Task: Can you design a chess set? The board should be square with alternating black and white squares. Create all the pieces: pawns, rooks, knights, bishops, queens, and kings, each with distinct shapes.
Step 3138:
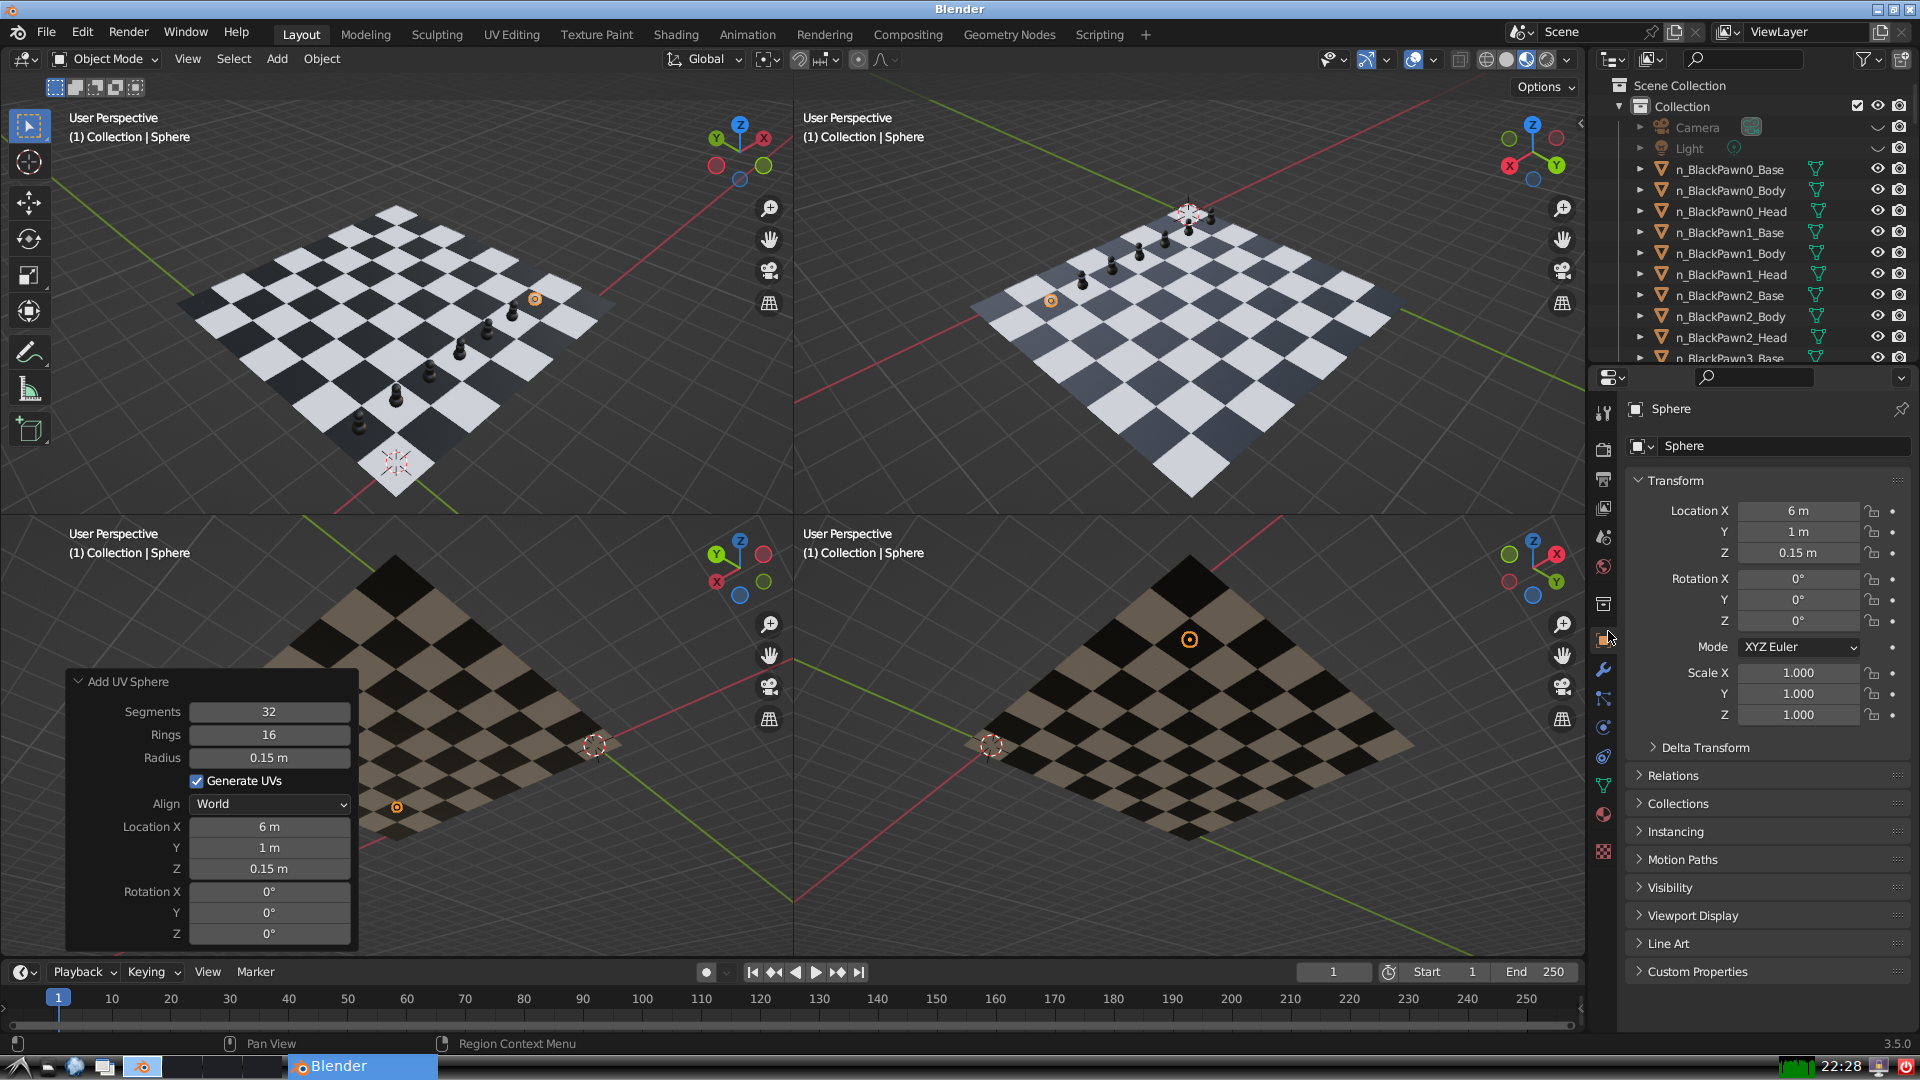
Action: {"mouse_move": [1732, 445]}